Interaction volume radius: 5 \u00c5
Interaction volume height: 15 \u00c5
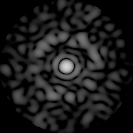
Disorder parameter: 0.7901